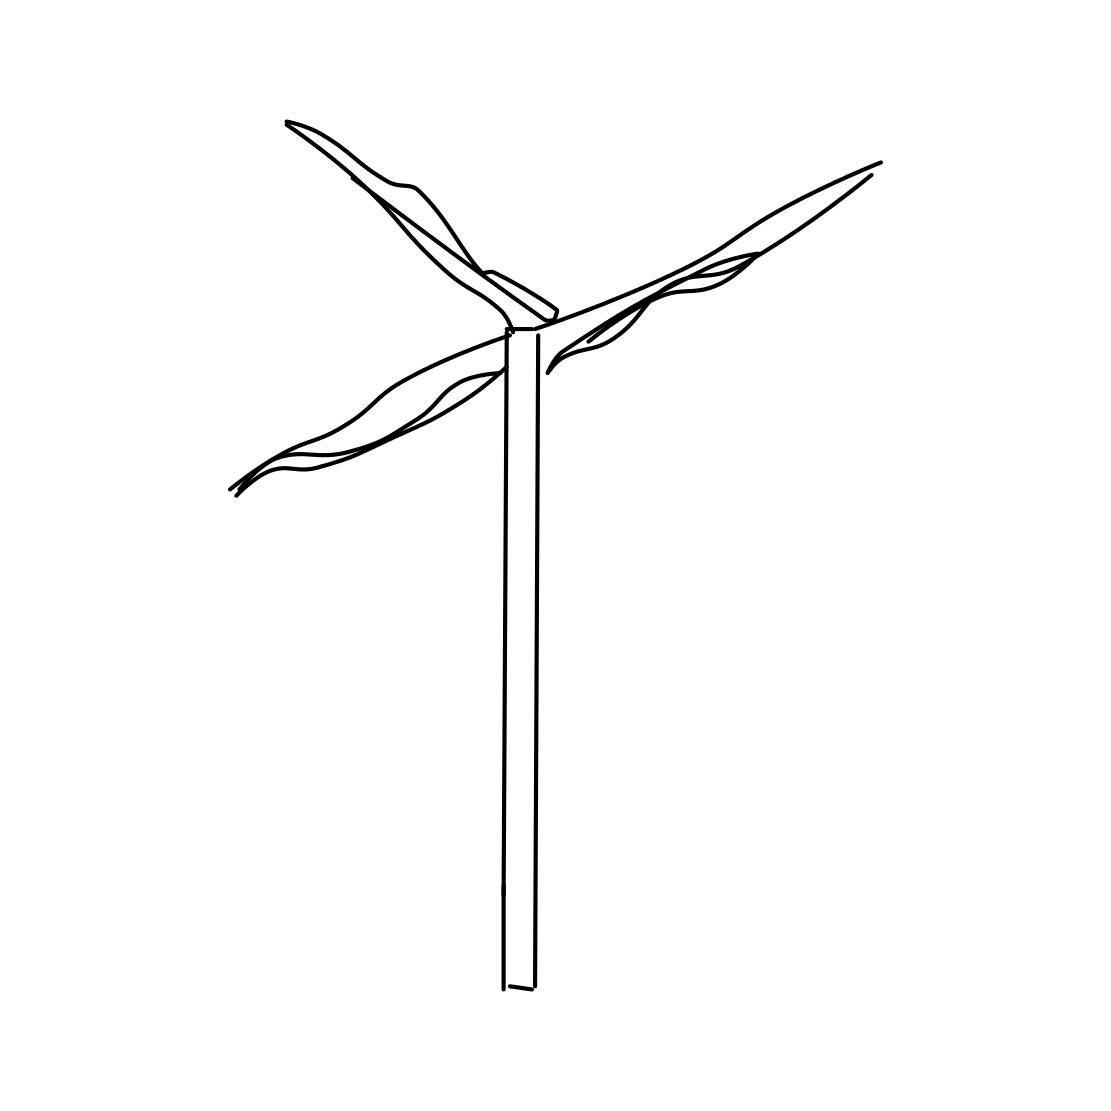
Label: windmill